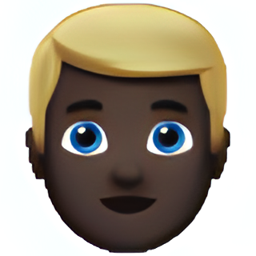
Name: person with blond hair
Emoji: 👱🏿
Group: People & Body
Sub-group: person